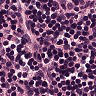
Metastatic tissue present: no